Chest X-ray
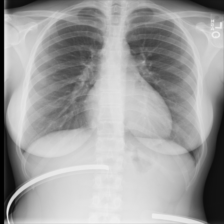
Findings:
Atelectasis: negative
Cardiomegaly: negative
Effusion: negative
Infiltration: negative
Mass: negative
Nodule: negative
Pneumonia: negative
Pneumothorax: negative
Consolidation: negative
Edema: negative
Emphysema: negative
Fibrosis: negative
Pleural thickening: negative
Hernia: negative